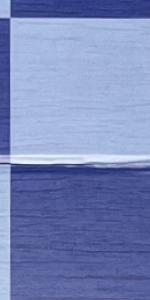
Label: Empty